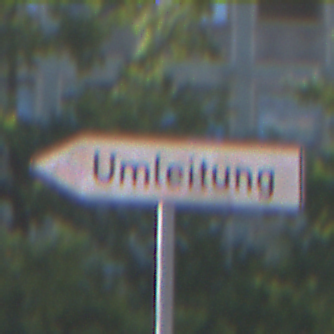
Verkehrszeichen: UmleitungswegweiserLinksweisend
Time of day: MorningAfternoon
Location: Outdoor (Urban)
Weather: Clear
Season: NotSpecified
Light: Natural